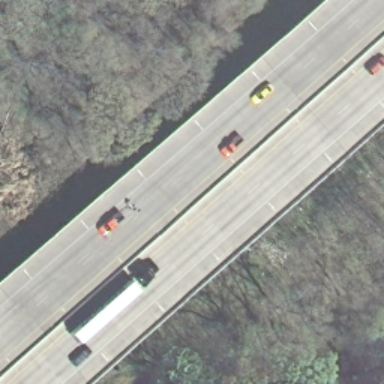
There are two straight freeways closed to each other and some plants beside the roads .